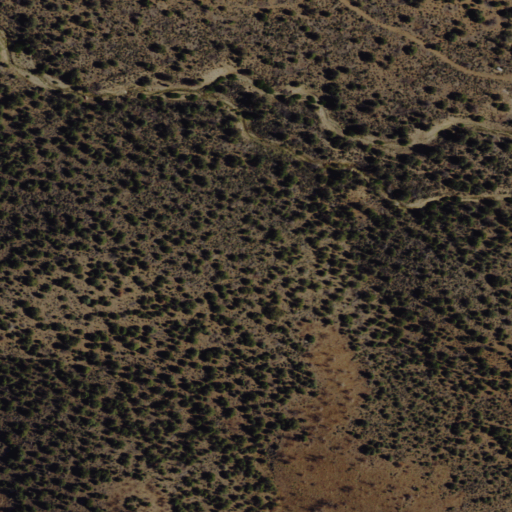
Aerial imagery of valley in Nevada named Dutch Canyon containing grassland and open development